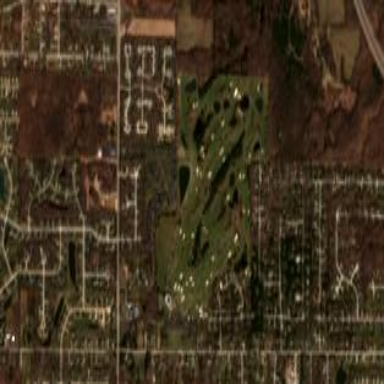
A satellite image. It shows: Golf course surrounded by greenery.